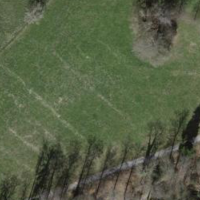
EUNIS habitat code: 44
Species observed at this site:
Aegopodium podagraria